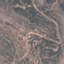
Land use / land cover: HerbaceousVegetation